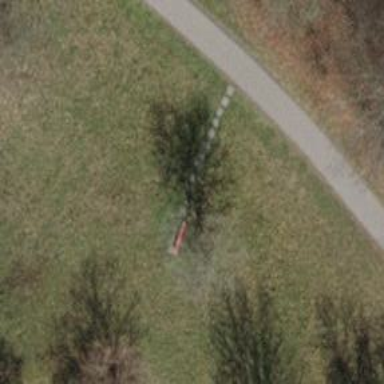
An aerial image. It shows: Red bench.